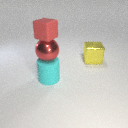
large red metal sphere above large cyan rubber cylinder